Question: I'm using Filemaker ( which I'm not super familiar with ) and it's returning error 500, which means according to the docs:
> Date value does not meet validation entry options
I'm passing the following date format ( as a string ):
'''
string(10) "25/09/1988"
'''
This is the error that is returned.
'''
object(FileMaker_Error)#134 (9) {
["_fm"]=>
&object(FileMaker_Implementation)#3 (3) {
["V73ee434e"]=>
array(9) {
["charset"]=>
string(5) "UTF-8"
["locale"]=>
string(2) "en"
["logLevel"]=>
int(3)
["hostspec"]=>
string(12) "81.83.29.158"
["recordClass"]=>
string(16) "FileMaker_Record"
["prevalidate"]=>
bool(false)
["database"]=>
string(19) "administratie.fmp12"
["username"]=>
string(11) "blankedout"
["password"]=>
string(11) "blankedout"
}
["Vea4b3413"]=>
NULL
["V9a3dcbce"]=>
NULL
}
["error_message_prefix"]=>
string(0) ""
["mode"]=>
int(1)
["level"]=>
int(1024)
["code"]=>
string(3) "500"
["message"]=>
NULL
["userinfo"]=>
NULL
["backtrace"]=>
array(6) {
[0]=>
array(7) {
["file"]=>
string(62) "/data/sites/web/babydealtoday/www/includes/FileMaker/Error.php"
["line"]=>
int(52)
["function"]=>
string(10) "PEAR_Error"
["class"]=>
string(10) "PEAR_Error"
["object"]=>
*RECURSION*
["type"]=>
string(2) "->"
["args"]=>
array(2) {
[0]=>
NULL
[1]=>
string(3) "500"
}
}
[1]=>
array(7) {
["file"]=>
string(90) "/data/sites/web/babydealtoday/www/includes/FileMaker/Implementation/Parser/FMResultSet.php"
["line"]=>
int(48)
["function"]=>
string(15) "FileMaker_Error"
["class"]=>
string(15) "FileMaker_Error"
["object"]=>
*RECURSION*
["type"]=>
string(2) "->"
["args"]=>
array(3) {
[0]=>
&object(FileMaker_Implementation)#3 (3) {
["V73ee434e"]=>
array(9) {
["charset"]=>
string(5) "UTF-8"
["locale"]=>
string(2) "en"
["logLevel"]=>
int(3)
["hostspec"]=>
string(12) "81.83.29.158"
["recordClass"]=>
string(16) "FileMaker_Record"
["prevalidate"]=>
bool(false)
["database"]=>
string(19) "administratie.fmp12"
["username"]=>
string(11) "blankedout"
["password"]=>
string(11) "blankedout"
}
["Vea4b3413"]=>
NULL
["V9a3dcbce"]=>
NULL
}
[1]=>
NULL
[2]=>
string(3) "500"
}
}
'''
This is the field in the Filemaker Software itself

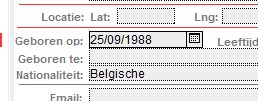
Answer: Try entering that same date string in using FM Pro and see if you get an error. It is likely that the OS is not set to use the proper date format, if the default is set to the US standard MM/DD/YYYY. FileMaker uses the date format that is configured at the system level.